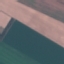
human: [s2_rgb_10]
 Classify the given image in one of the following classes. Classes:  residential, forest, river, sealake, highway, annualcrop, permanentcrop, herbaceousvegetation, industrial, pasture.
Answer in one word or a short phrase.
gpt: AnnualCrop